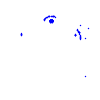
Particle: pion